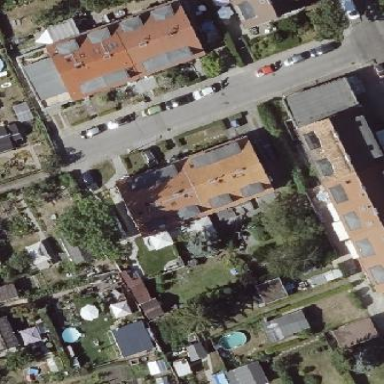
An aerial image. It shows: Terrace building with gabled roof.